Question: I have about rows that need to add to the database.
I have set my 'maximum_excution_time = 4000', I still get this error.

What is max of maximum_execution_time in PHP ?
I want to take off this restriction completely and set it to unlimited if possible.
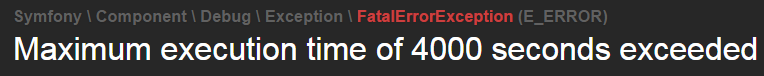
Answer: I know using a value of '0' in 'set_time_limit' will tell PHP to not timeout a script/program before it's finished running. I'm pretty sure setting the same value in 'maximum_excution_time' will have the same effect.
That said: Some hosting companies have other systems running to look for long running processes of any sort (PHP, Ruby, Perl, random programs, etc.) and kill them if they're running too long. There's nothing you can do to stop these system from killing your process (other than moving to a different host)
Also, certain versions of PHP have a number of small memory leaks/inefficient garbage collection that can start to eat up memory when using in long running processes. You may hit PHP memory limit with this, or you may eat up the amount of memory available to your virtual machine.
If you run into these challenges, the usual approach is to batch process the rows in some way.
Hope that helps, and good luck!
: Re batch processing -- if you find you're stuck on a system that can only insert around 10,000 rows at a time, rather than write a program to insert all 200,000 rows at once, you write a program/system that will insert, say, 9,000 and then stop. And then you run it again and it inserts the next 9,000. And then next 9,000 until you're complete. How you do this will depend on where you're getting your data from. If you're pulling this data from flat files it can be as simple as splitting the flat files into multiple files. If your'e pulling from another database table it can be as simple as writing a program to pull out arrays of IDs in groups of 9,000 and have your main program select those 9,000 rows. Messaging queue systems are another popular approach for this sort of task.